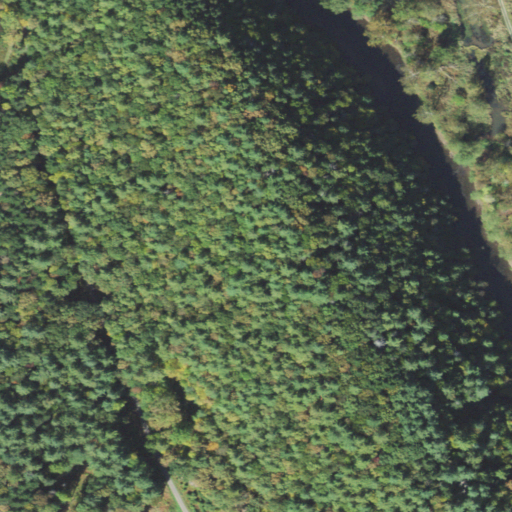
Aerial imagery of mountain in Pennsylvania named The Bunk containing evergreen forest, mixed forest, open development, herbaceous wetlands, woody wetlands, and pasture